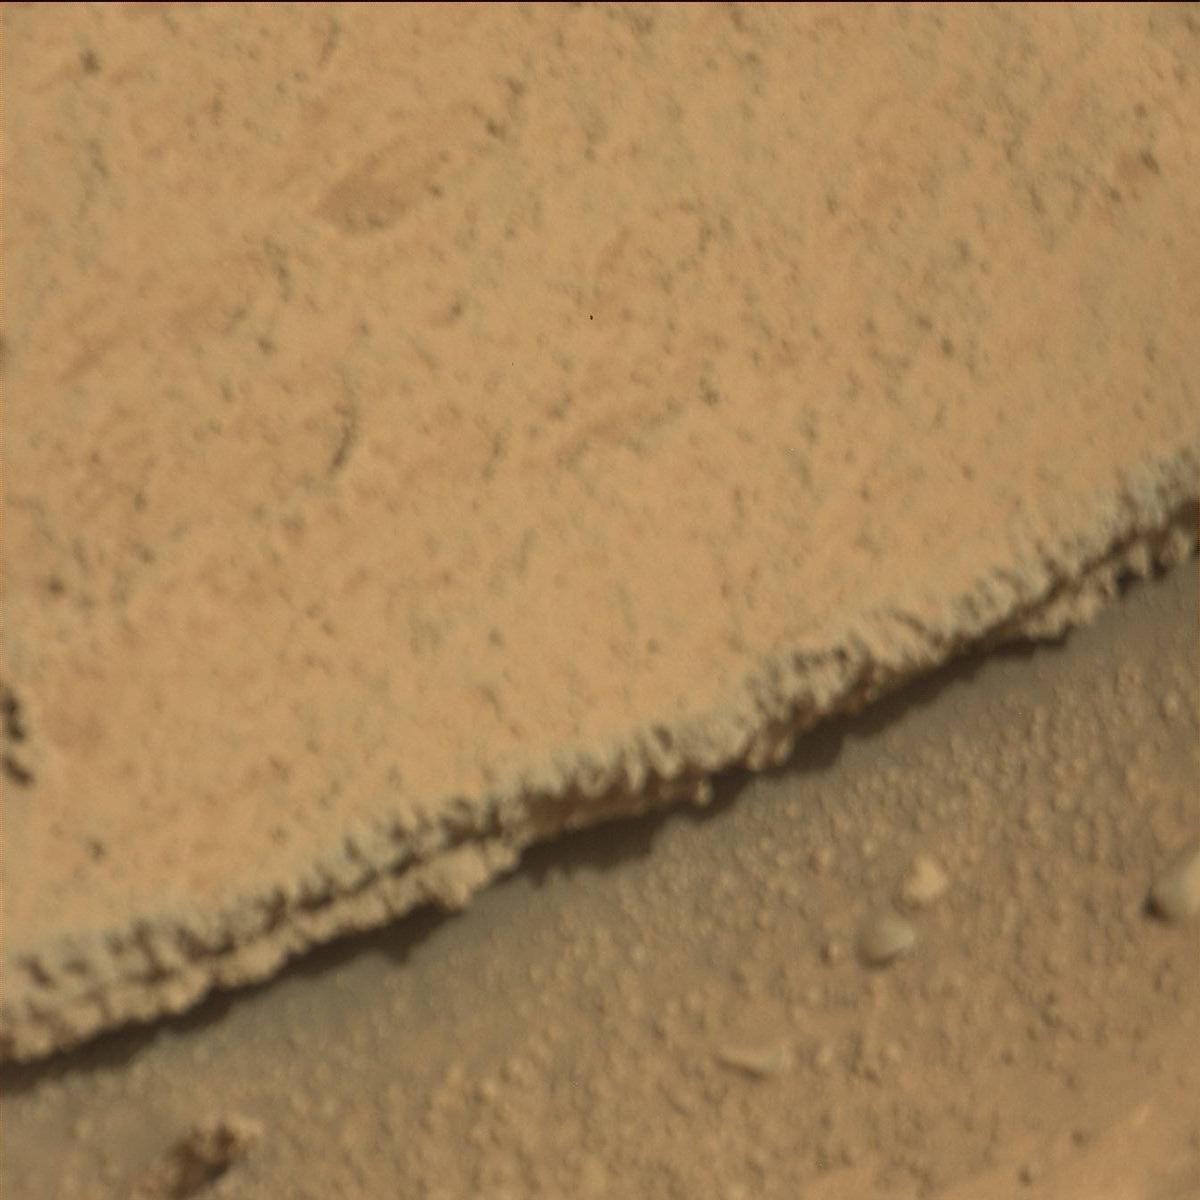
Terrain classes present: Bedrock, Rock, Sand / Soil